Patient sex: F
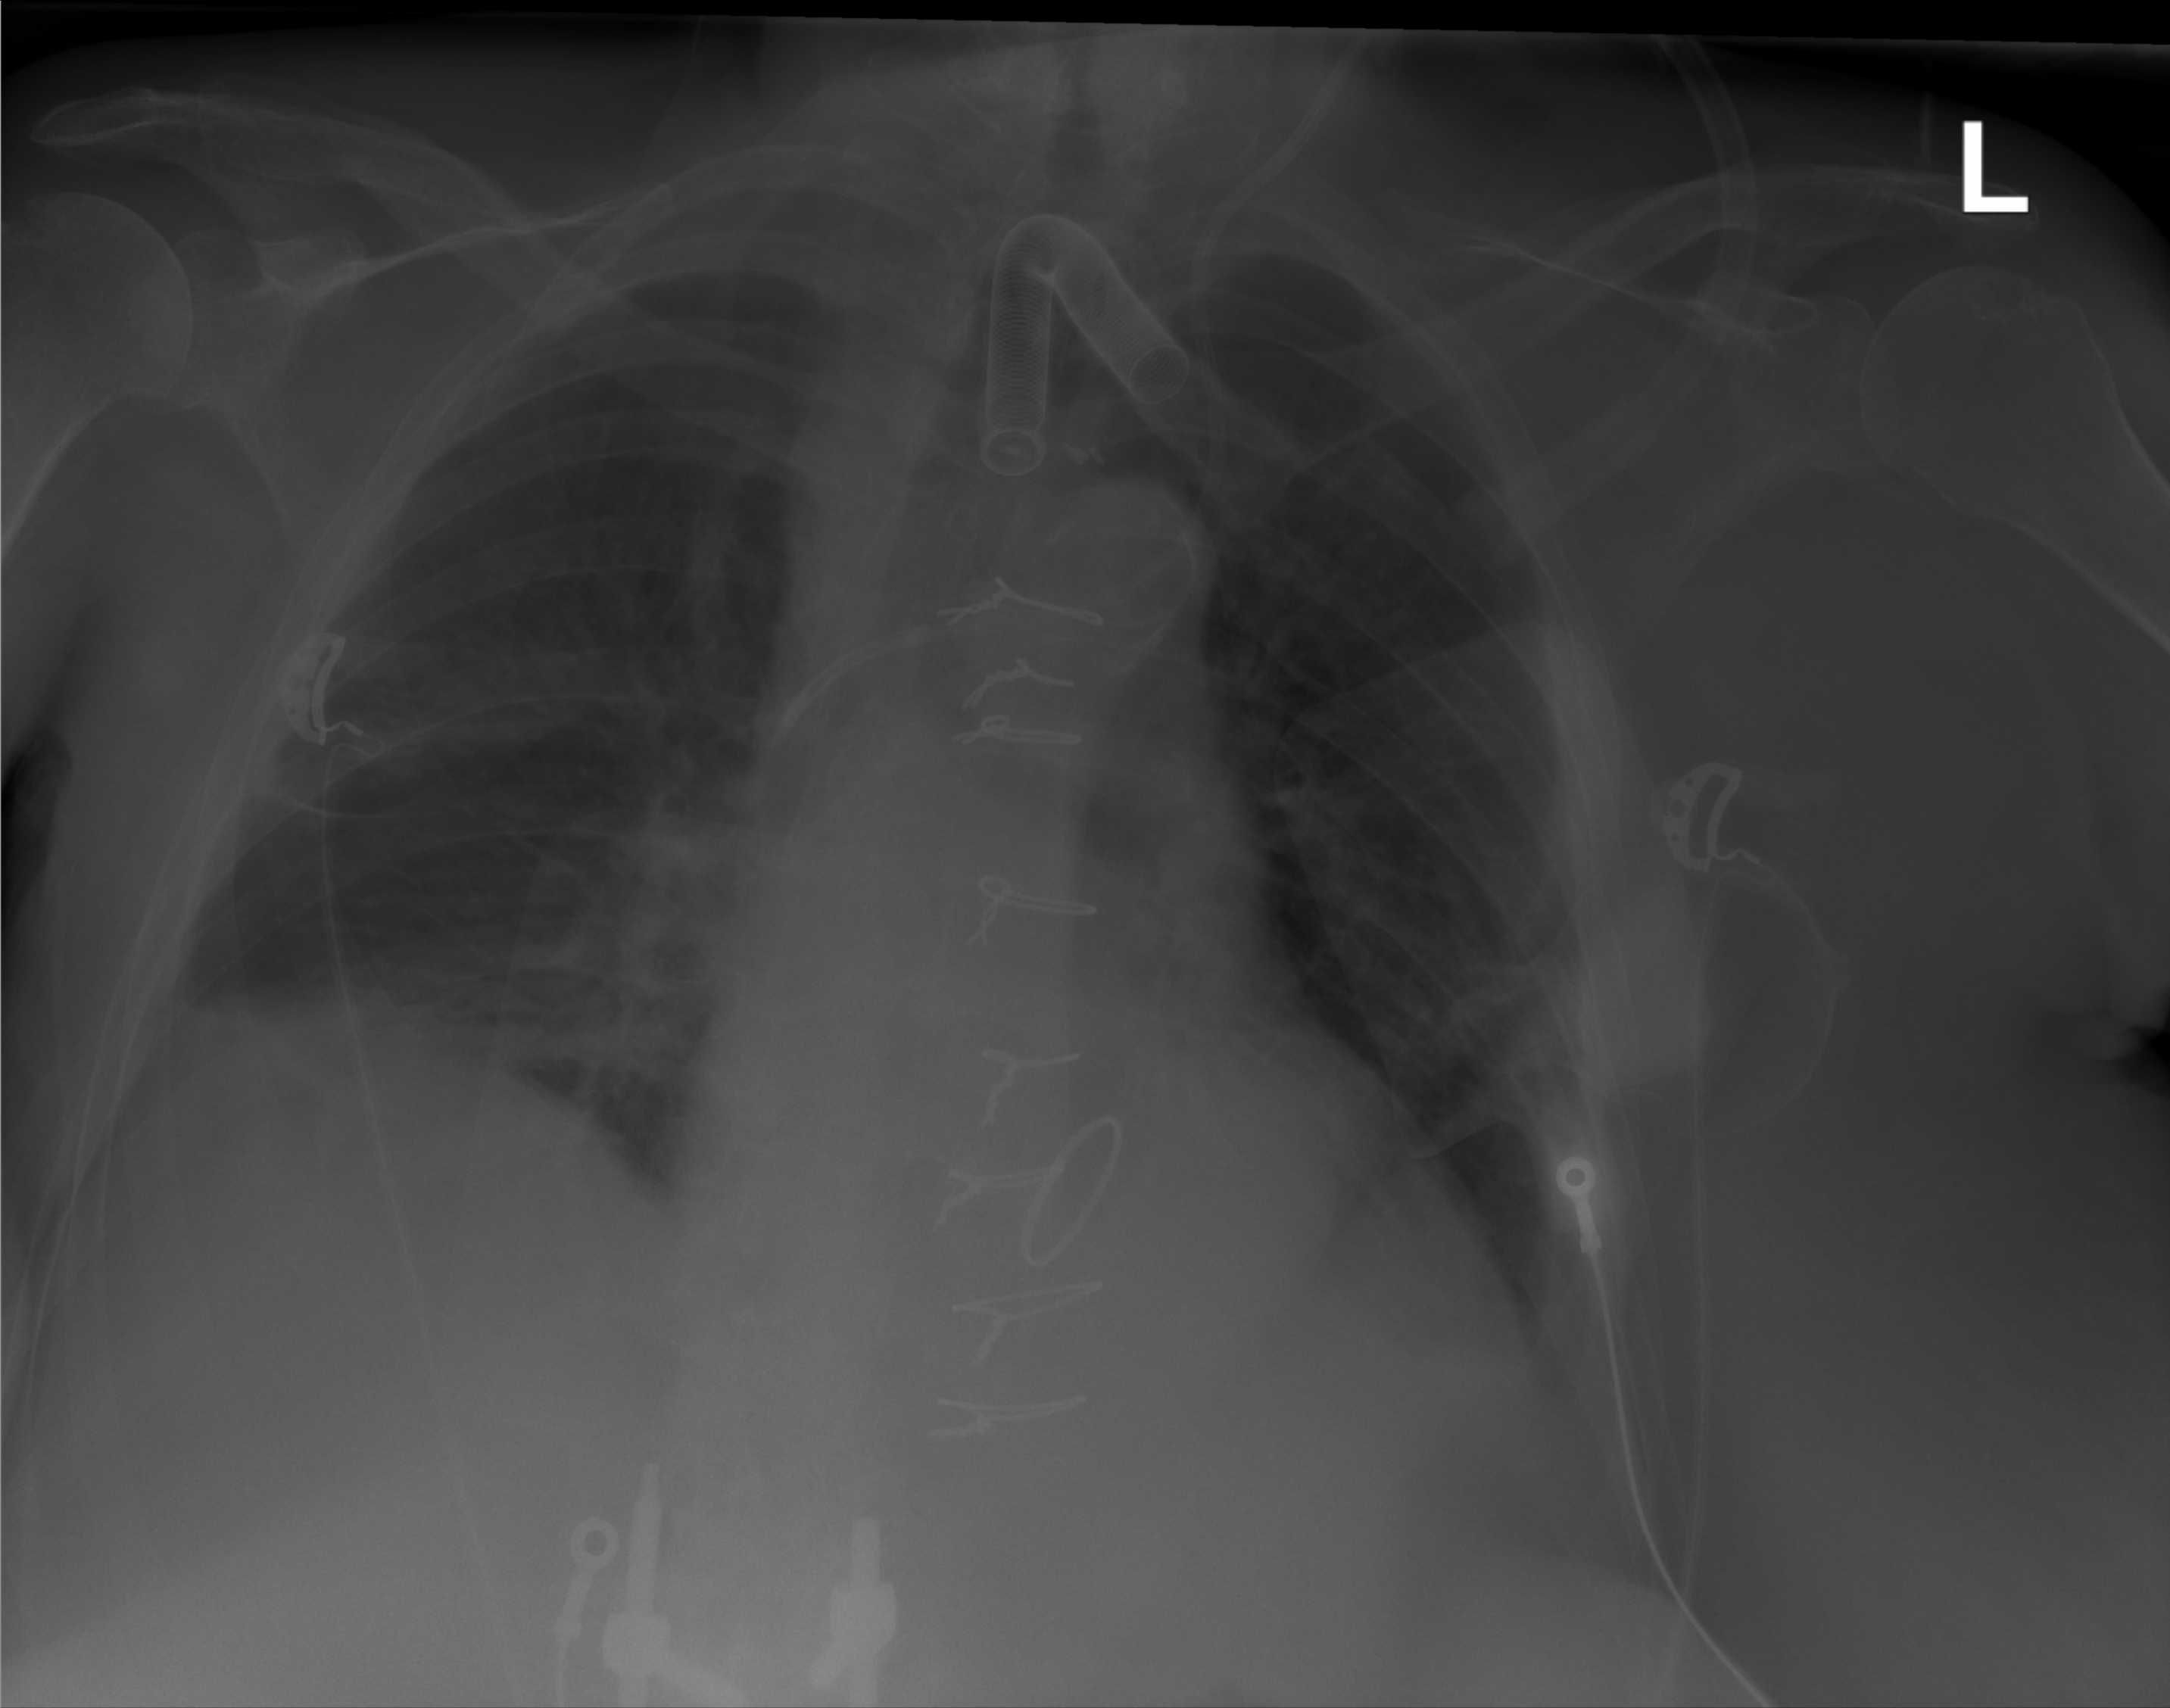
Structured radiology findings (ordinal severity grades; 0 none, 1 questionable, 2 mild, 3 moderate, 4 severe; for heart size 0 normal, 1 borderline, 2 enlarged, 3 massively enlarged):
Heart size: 2
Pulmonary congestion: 0
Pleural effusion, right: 0
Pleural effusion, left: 0
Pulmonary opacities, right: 1
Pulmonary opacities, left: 0
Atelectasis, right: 2
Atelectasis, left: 0